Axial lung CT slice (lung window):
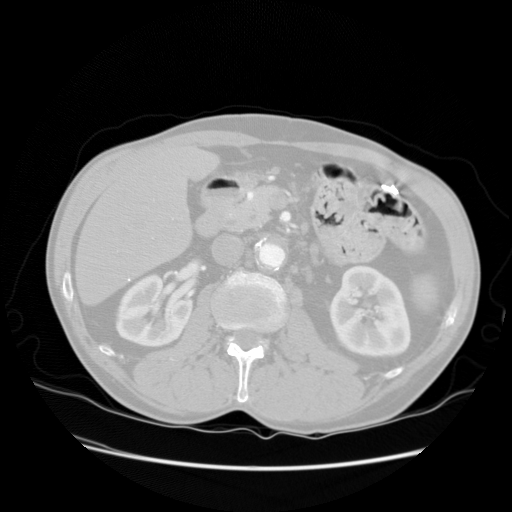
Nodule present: no